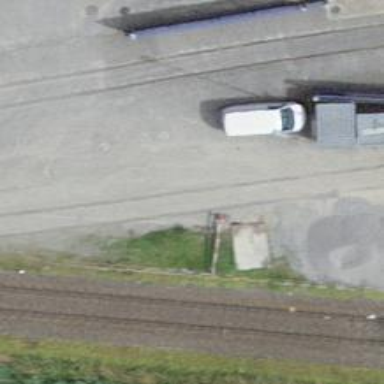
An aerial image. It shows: Rail spur service.